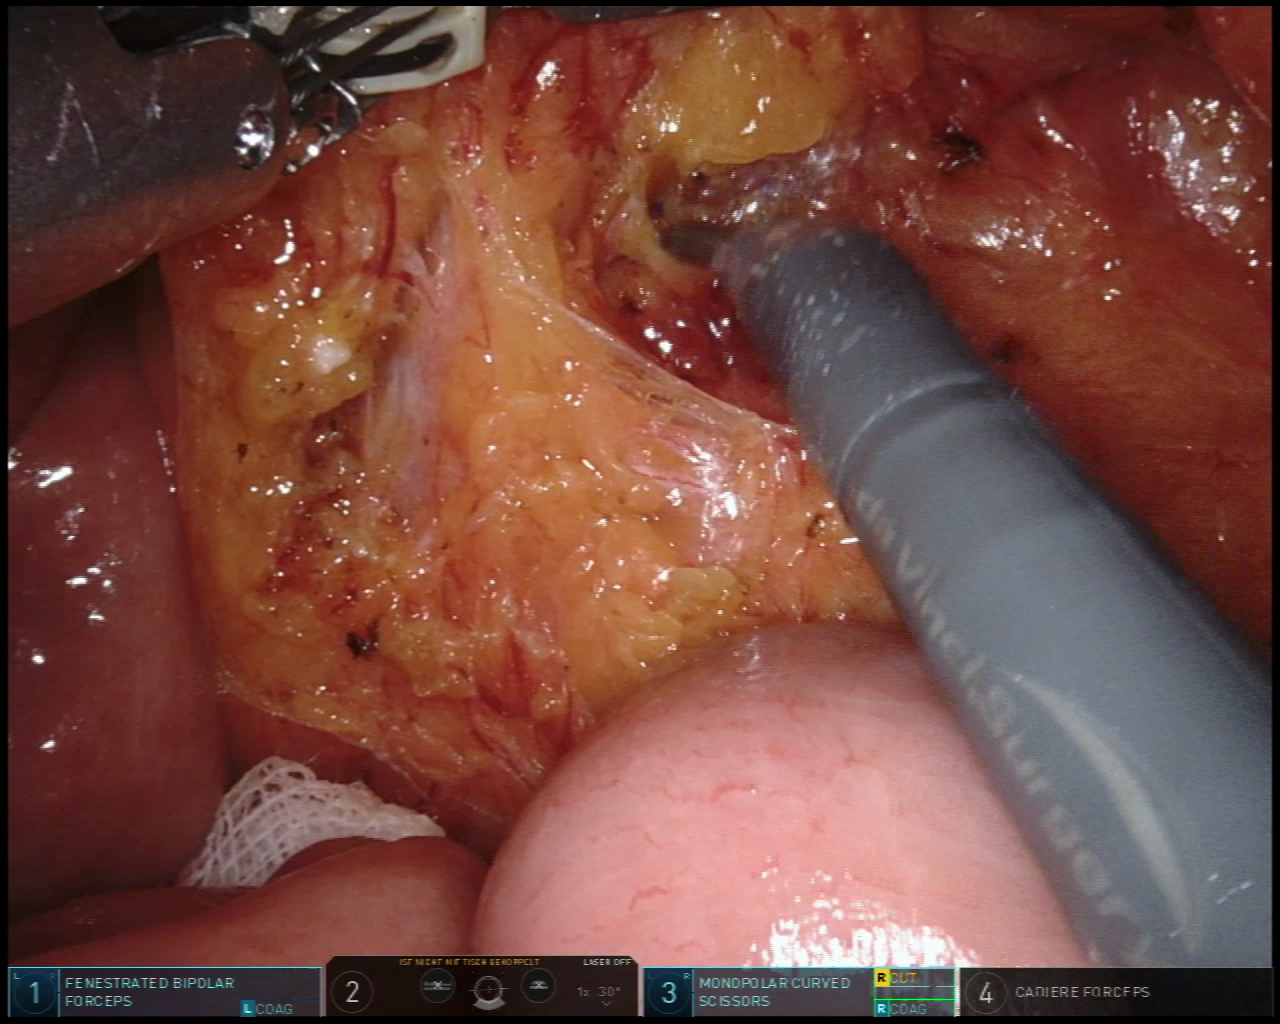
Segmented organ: inferior_mesenteric_artery
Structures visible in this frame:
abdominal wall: no
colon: no
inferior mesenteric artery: yes
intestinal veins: no
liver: no
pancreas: no
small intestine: yes
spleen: no
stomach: no
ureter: no
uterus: no
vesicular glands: no